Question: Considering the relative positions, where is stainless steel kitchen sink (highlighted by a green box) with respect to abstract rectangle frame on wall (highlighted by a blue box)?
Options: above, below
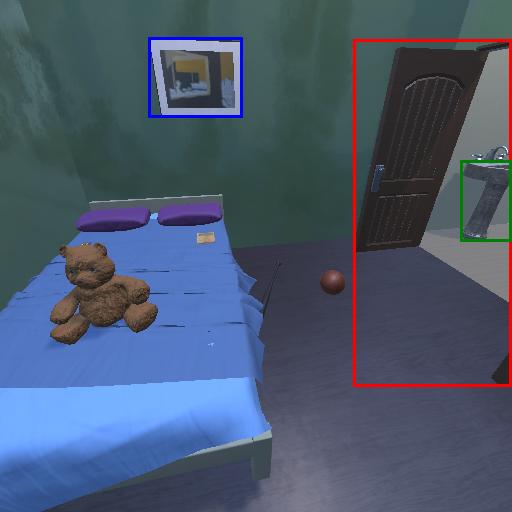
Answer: above